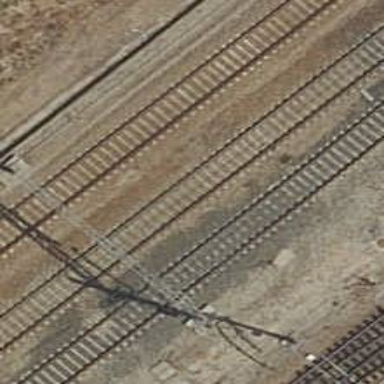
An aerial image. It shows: Electrified rail siding with contact line.